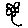
Label: flower